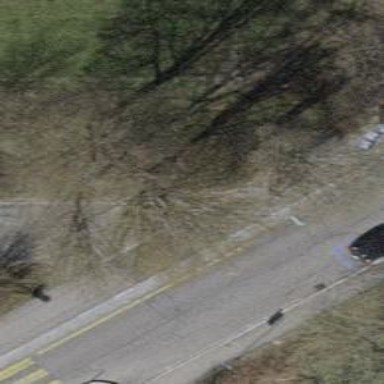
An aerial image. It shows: Unmarked crossing with traffic calming table on the road.